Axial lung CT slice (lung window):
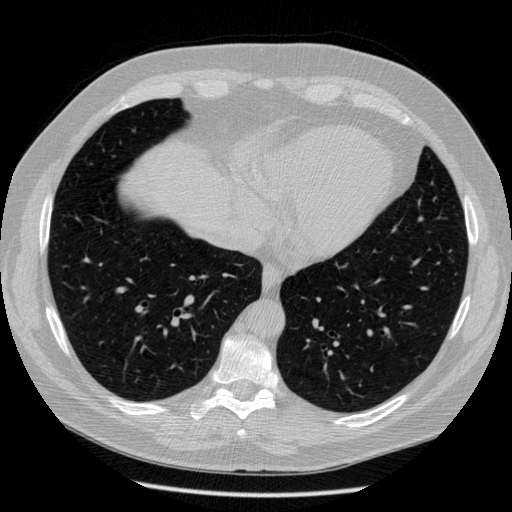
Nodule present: no